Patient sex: M
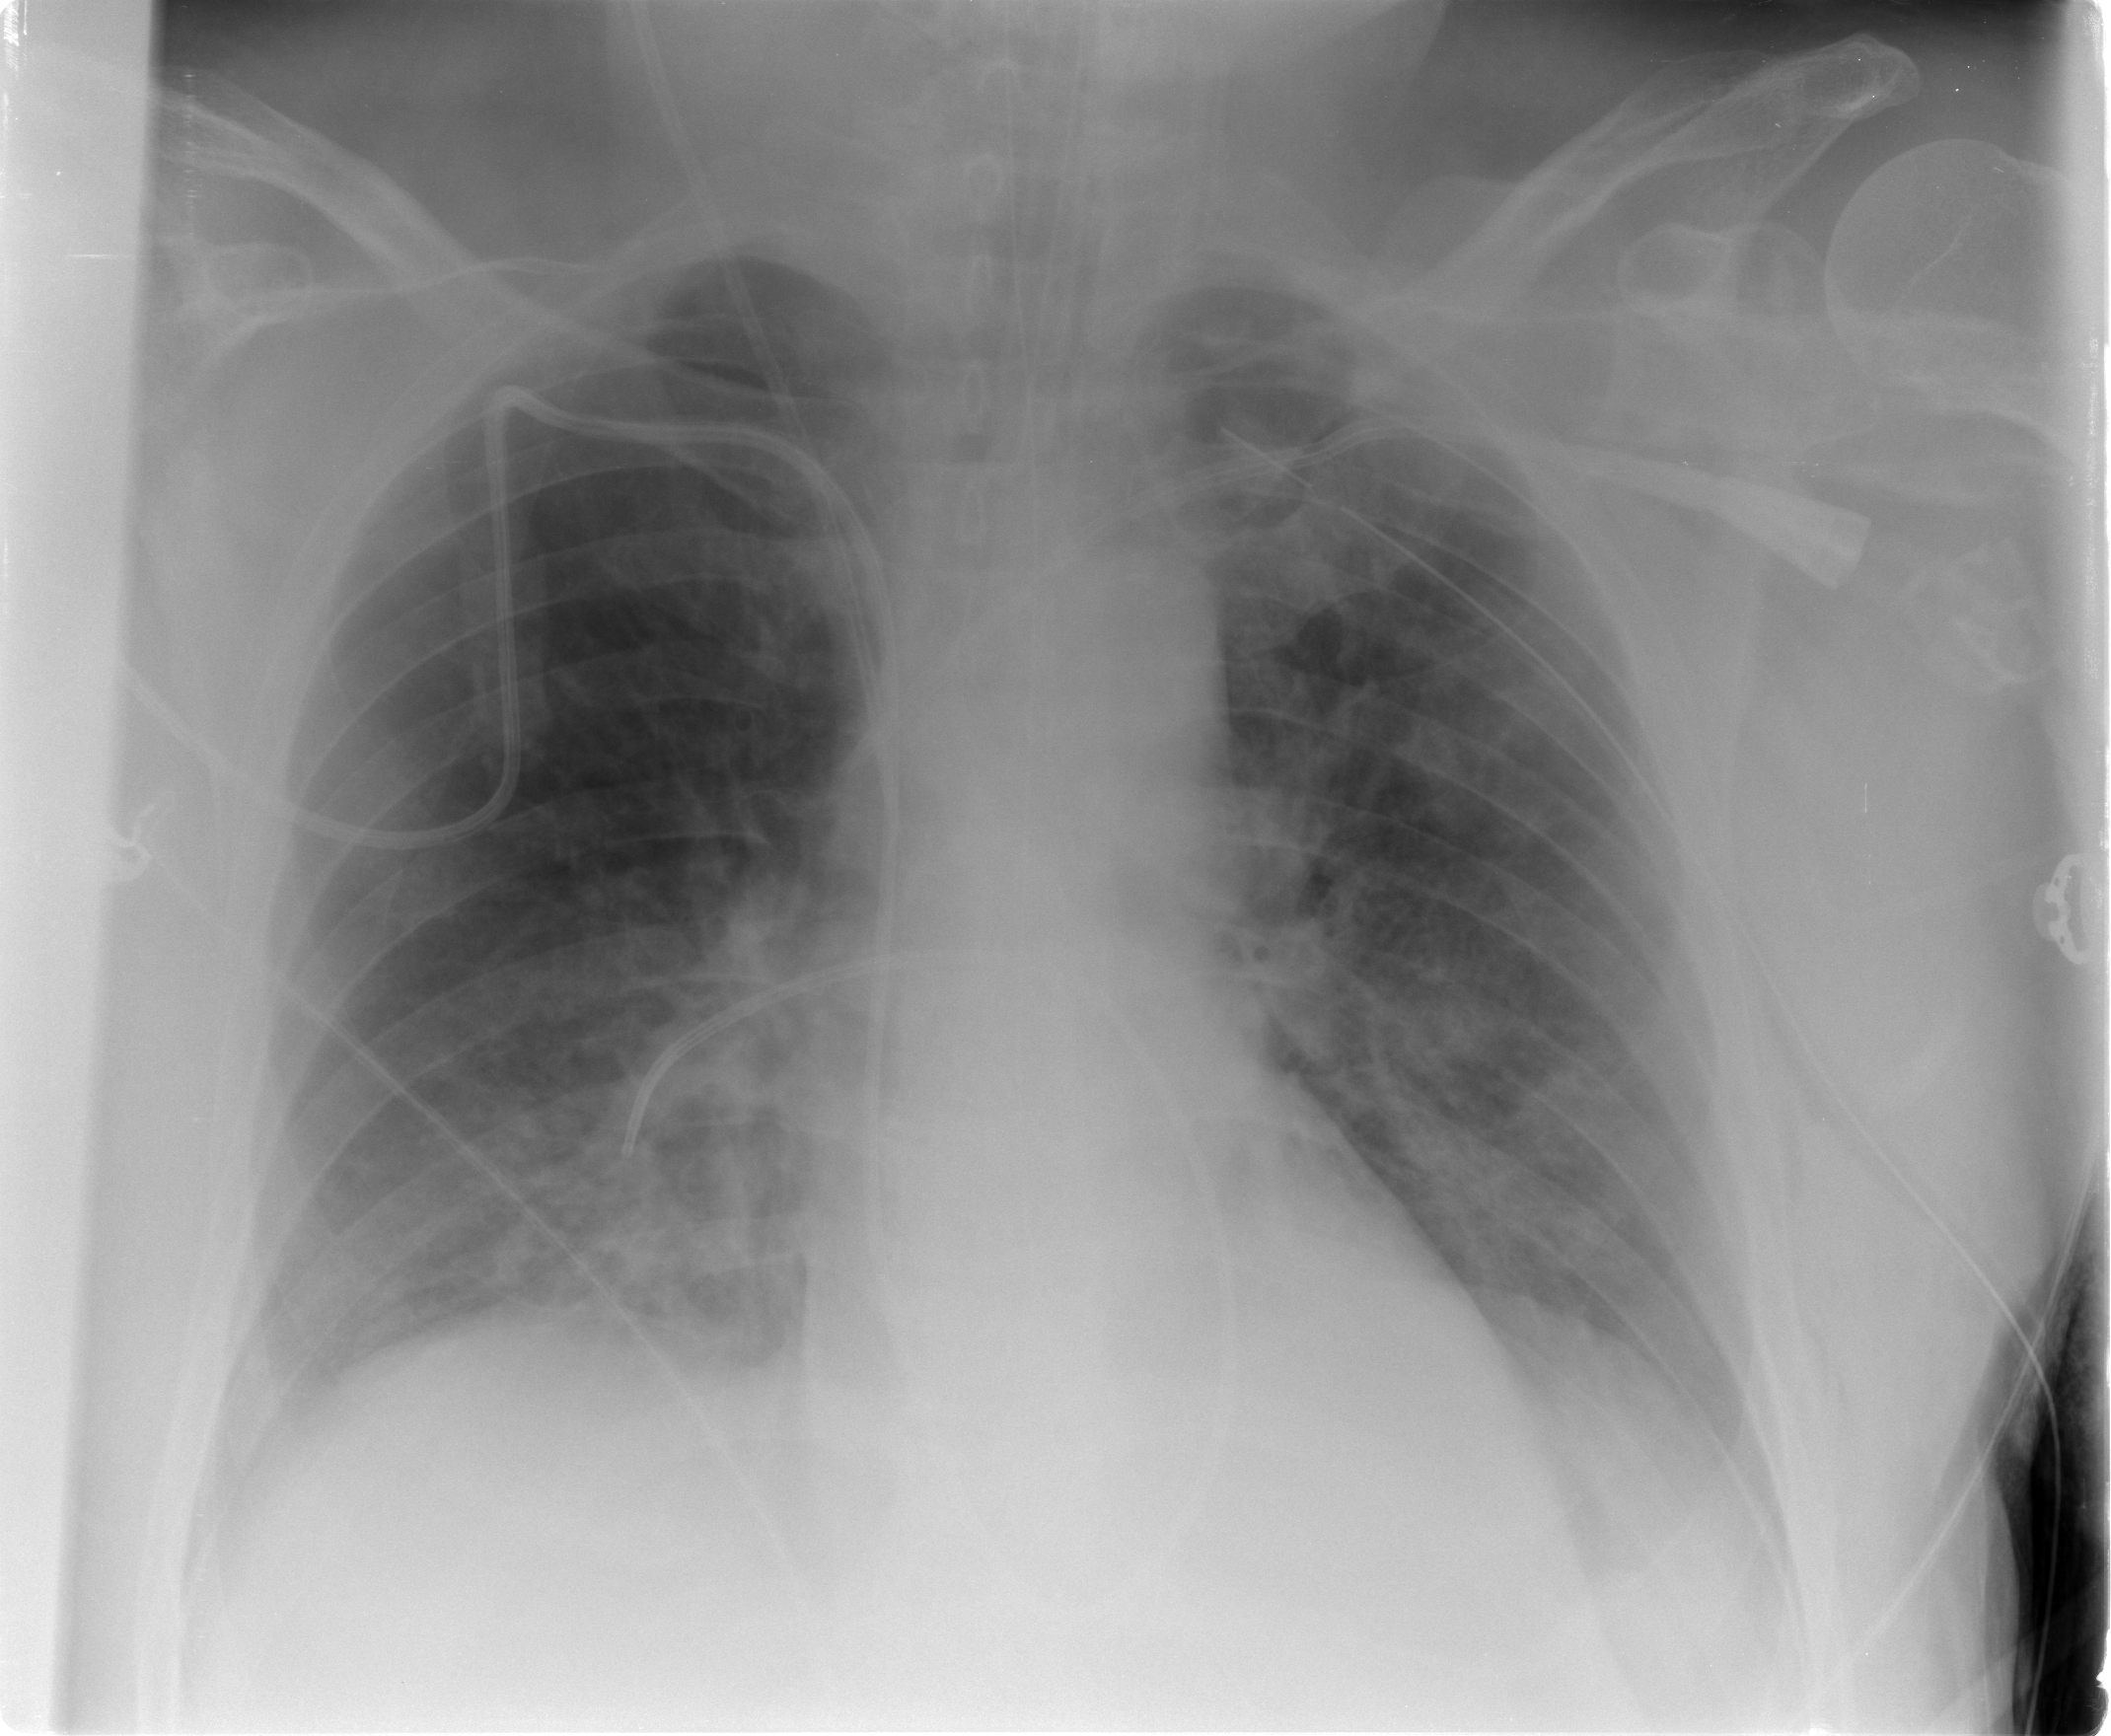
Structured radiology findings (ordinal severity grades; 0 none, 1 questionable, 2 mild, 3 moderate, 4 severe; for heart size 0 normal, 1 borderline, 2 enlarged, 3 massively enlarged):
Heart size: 0
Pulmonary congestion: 2
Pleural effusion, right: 0
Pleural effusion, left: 0
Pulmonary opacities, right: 2
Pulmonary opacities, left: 2
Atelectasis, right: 2
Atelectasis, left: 1